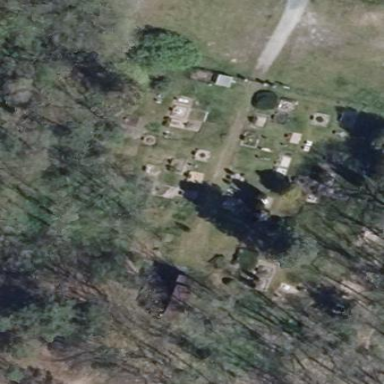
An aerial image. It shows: Cemetery.